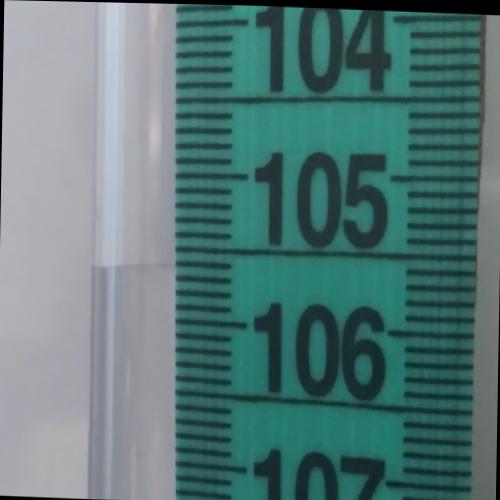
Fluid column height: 105.6 cm